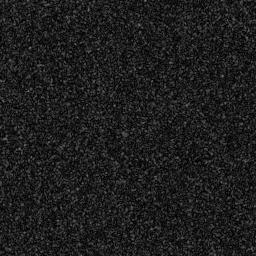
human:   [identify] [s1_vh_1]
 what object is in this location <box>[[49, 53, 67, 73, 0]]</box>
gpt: <ref>1 large ship at the center</ref>

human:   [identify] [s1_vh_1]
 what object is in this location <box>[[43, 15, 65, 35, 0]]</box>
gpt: <ref>1 large ship at the top</ref>